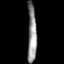
Tissue: prostate
Cell type: Fibroblasts
Senescence score: 0.7794
Nuclear area (px): 519
Mean DAPI intensity: 142.94